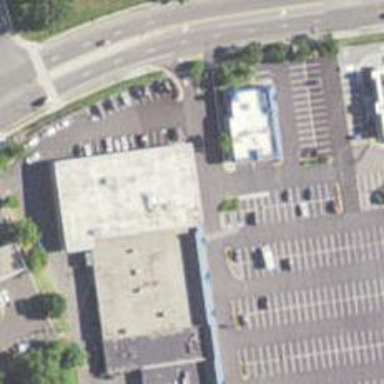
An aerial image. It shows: Fitness centre on leisure land.